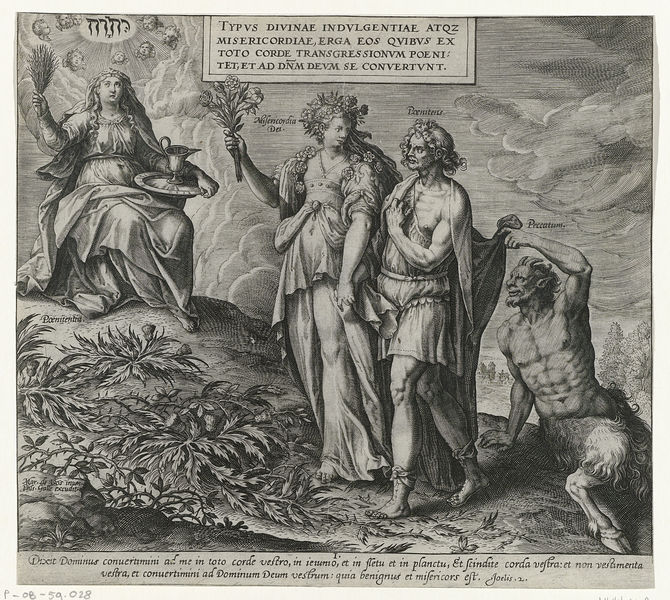
Titel: Allegorie over boetedoening en berouw
Künstler: Philips Galle
Standort: Amsterdam
Institution: Rijksmuseum
Schlagwörter: homme, gravure, couronne, antique, couple, croquis, dessin, latin, classique, mythologie, colline, dieu, sainte, hommes, saint, deesse, faune, divinite, centaur, grecque, hebreu, minotaur